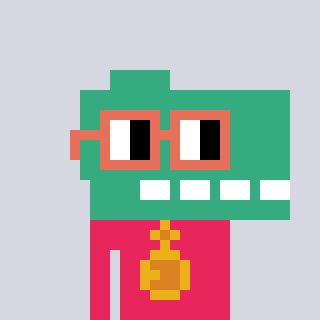
a pixel art character with square orange glasses, a dino-shaped head and a redpinkish-colored body on a cool background